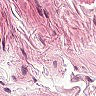
Metastatic tissue present: no